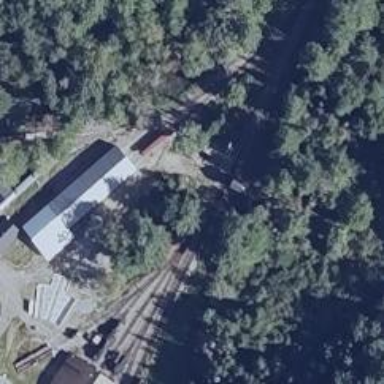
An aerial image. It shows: Narrow gauge railway in service yard.